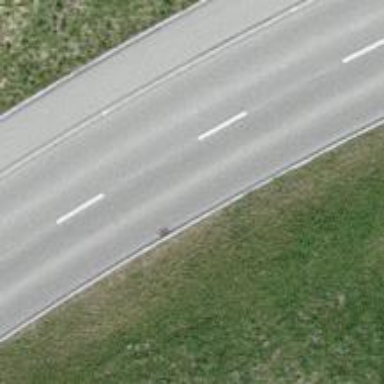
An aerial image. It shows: Secondary road with track for cycling on the left side.